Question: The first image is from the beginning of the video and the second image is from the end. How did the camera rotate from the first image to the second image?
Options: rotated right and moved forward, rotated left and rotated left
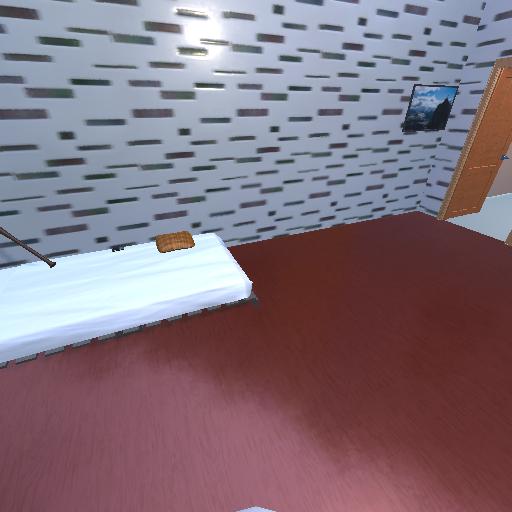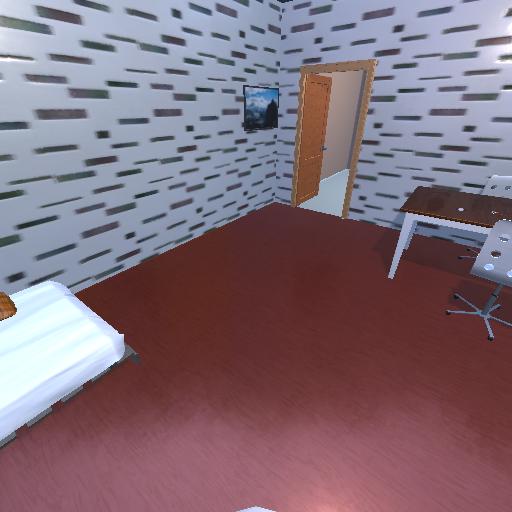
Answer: rotated right and moved forward